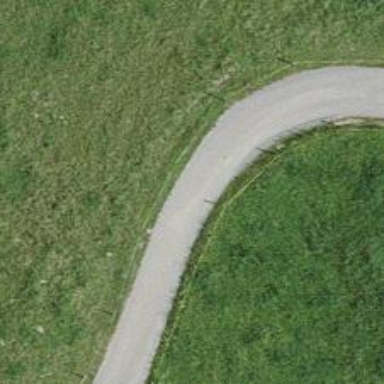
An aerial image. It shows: Service road with grade1 tracktype.